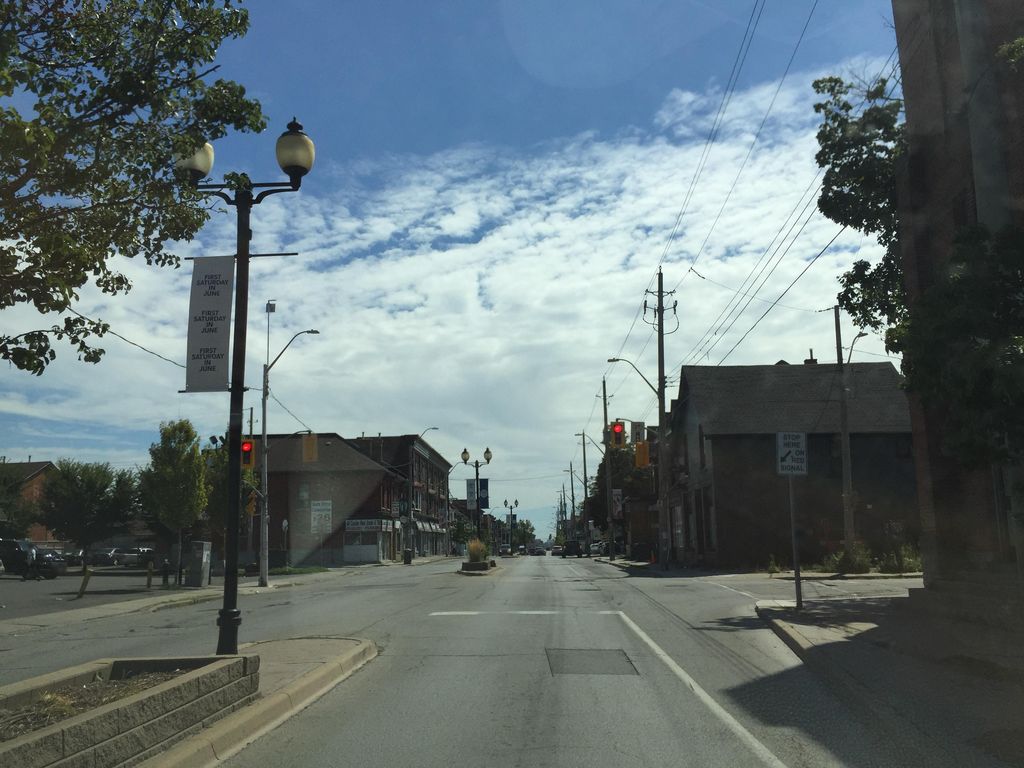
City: hamilton